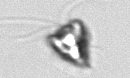
Label: Pyramimonas_longicauda